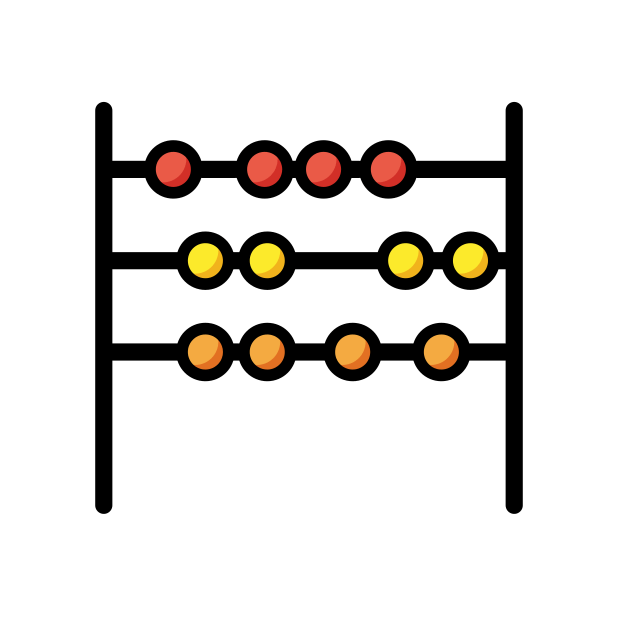
abacus